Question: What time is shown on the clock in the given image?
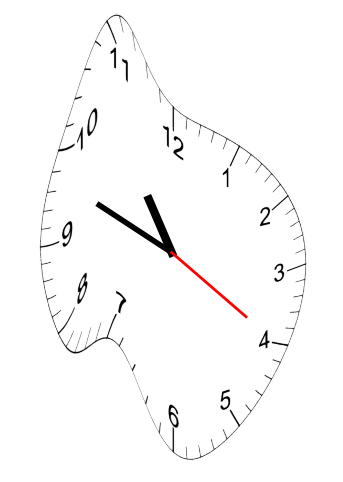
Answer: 10:48:20